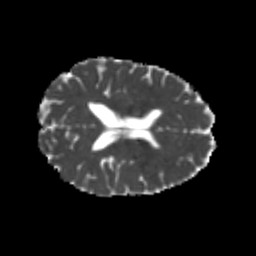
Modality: MD
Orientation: axial
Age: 25
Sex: female
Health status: healthy
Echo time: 0.074 s